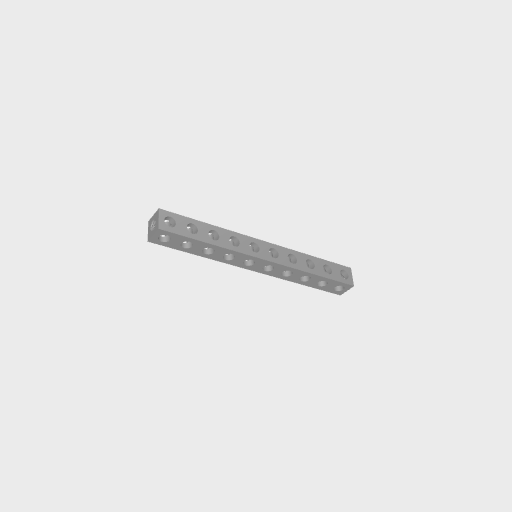
Part: SquareBeam10H